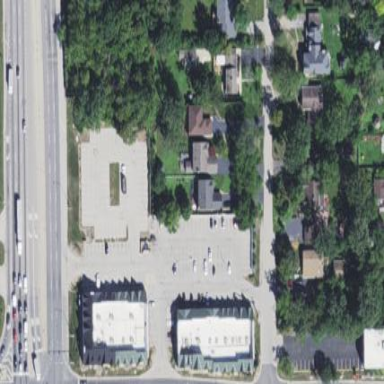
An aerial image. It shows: Retail area.